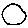
Label: moon